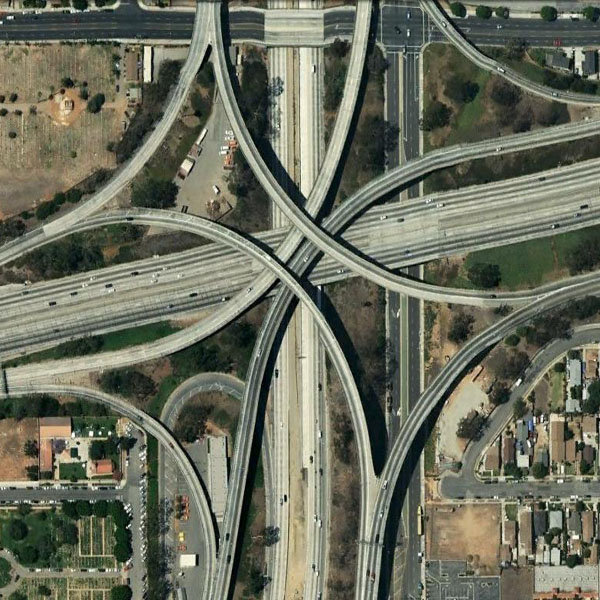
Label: Viaduct